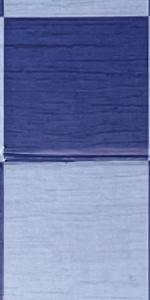
Label: Empty